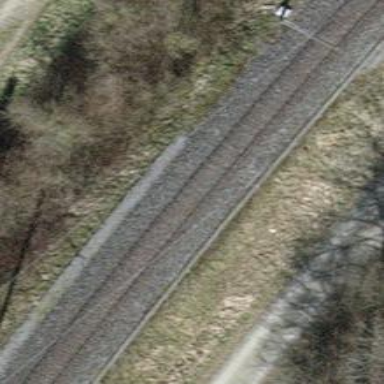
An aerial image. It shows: Single-track railway with electrified contact lines.